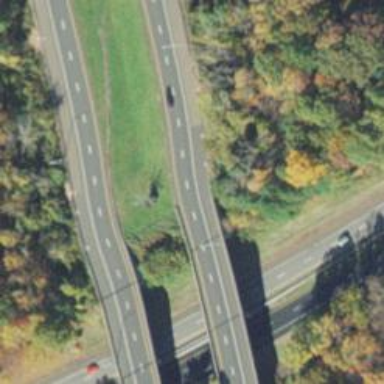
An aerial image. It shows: Motorway bridge.